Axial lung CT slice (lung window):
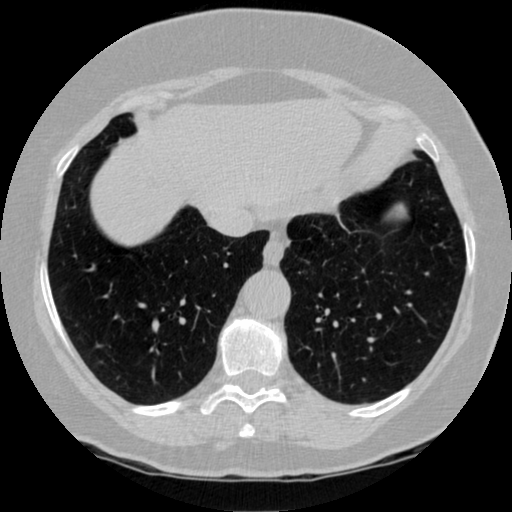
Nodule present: no